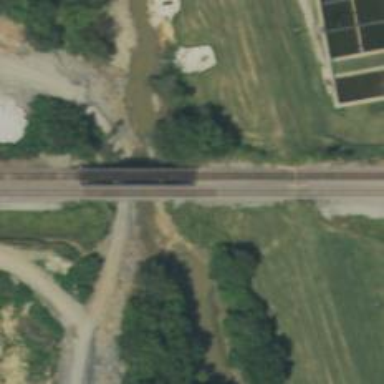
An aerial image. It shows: Railway bridge.